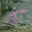
Label: 5